Interaction volume radius: 5 \u00c5
Interaction volume height: 40 \u00c5
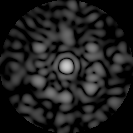
Disorder parameter: 0.7967